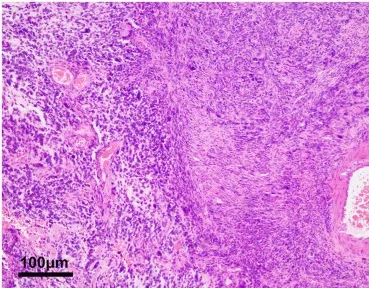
Pathology and immunohistochemistry revealing glioblastoma with a small focal area of gliosarcoma. (A) H&E staining (100x) showed the tumor was mixed by glioma and sarcoma components.
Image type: pathology (h&e)